Field crop: maize
Growth stage: 2
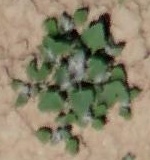
Species: chenopodium